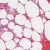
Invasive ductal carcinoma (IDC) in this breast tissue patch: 0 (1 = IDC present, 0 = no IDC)